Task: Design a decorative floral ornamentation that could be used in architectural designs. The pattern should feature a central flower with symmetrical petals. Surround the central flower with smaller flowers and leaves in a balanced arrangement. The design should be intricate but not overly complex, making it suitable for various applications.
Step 985:
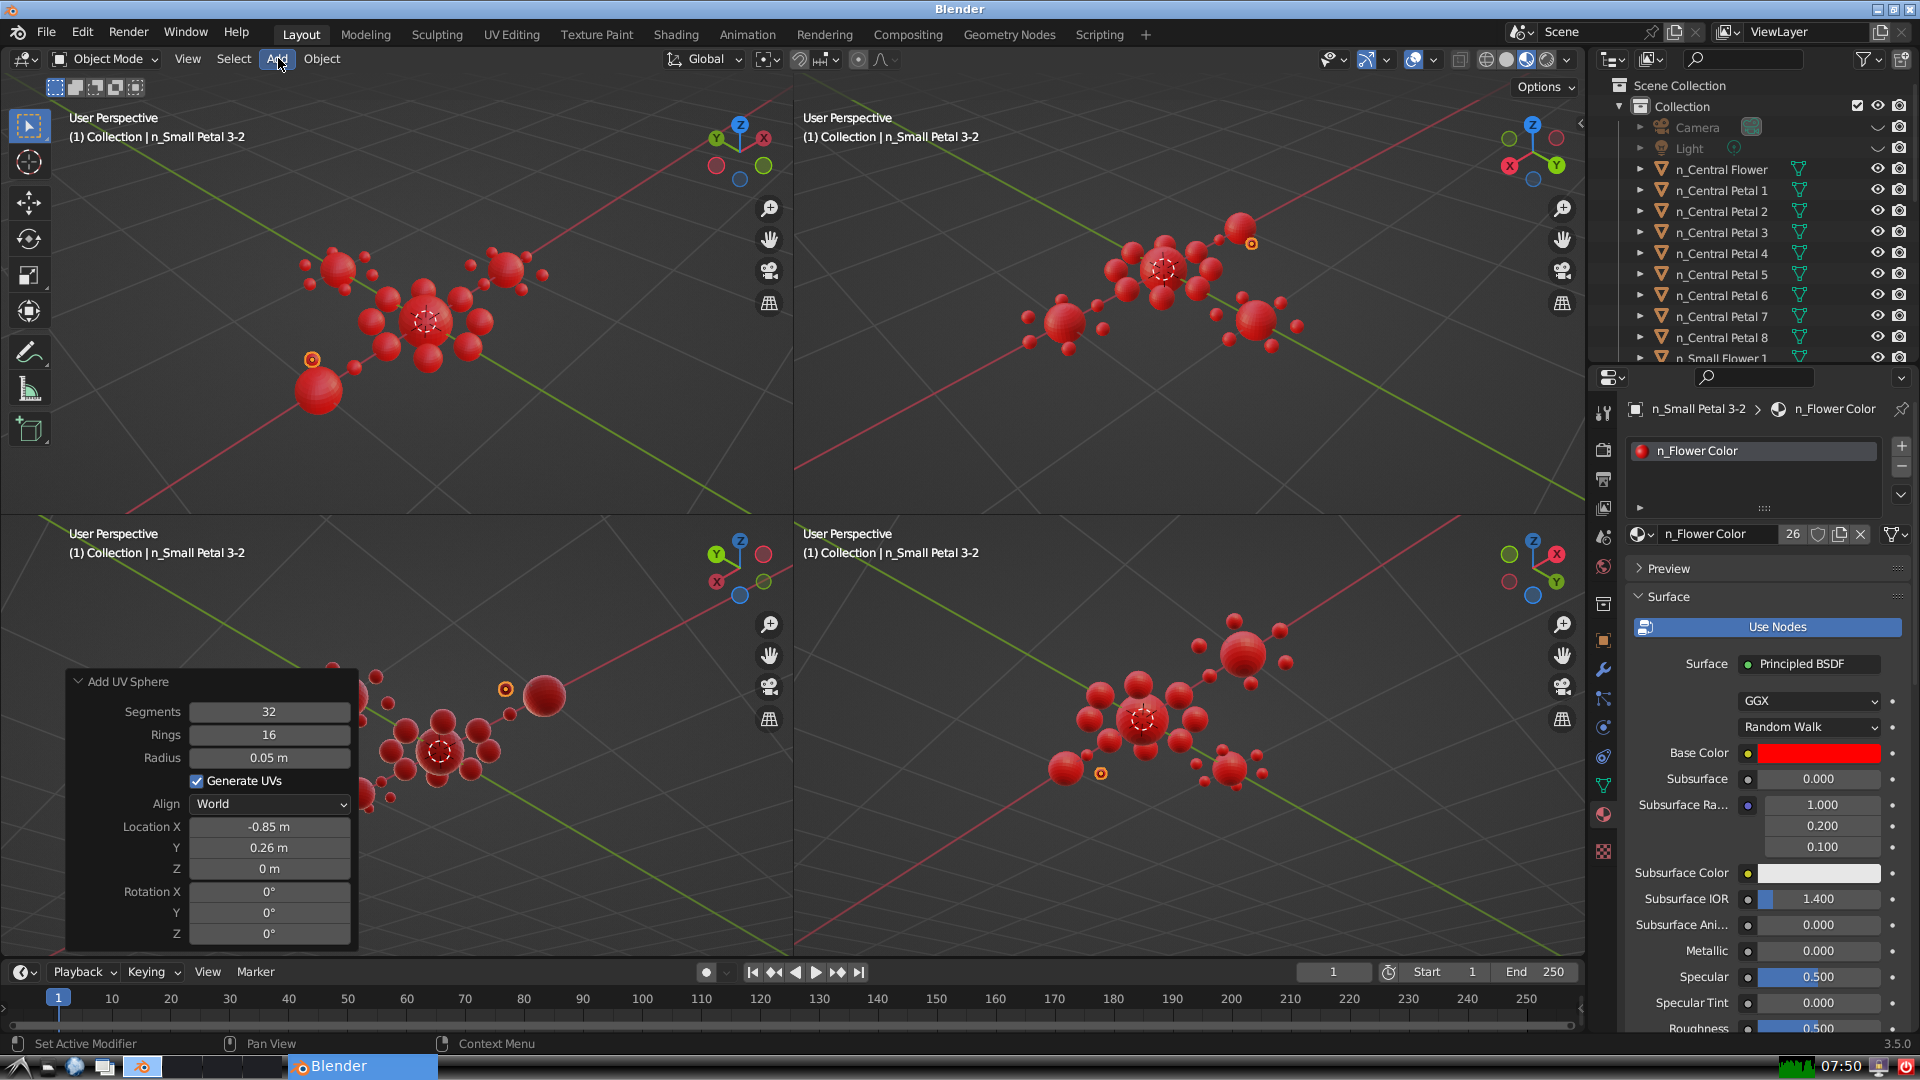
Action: click: no